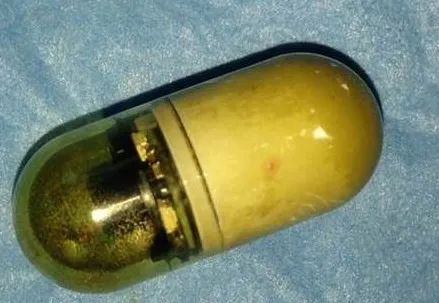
Video capsule after extraction.
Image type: medical_photograph (other_medical_photograph)